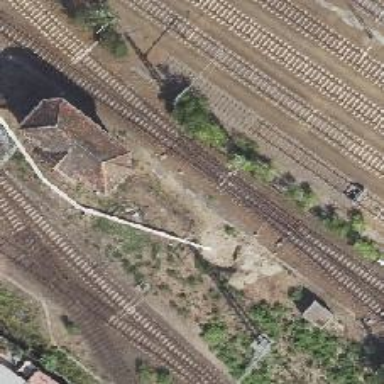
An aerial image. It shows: Railway switch.